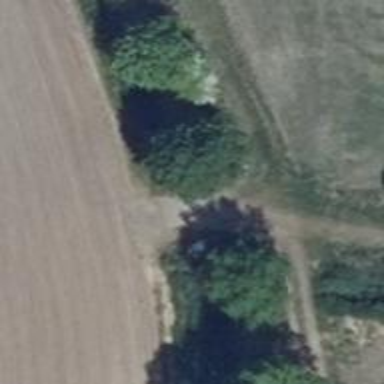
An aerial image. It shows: Culvert tunnel.